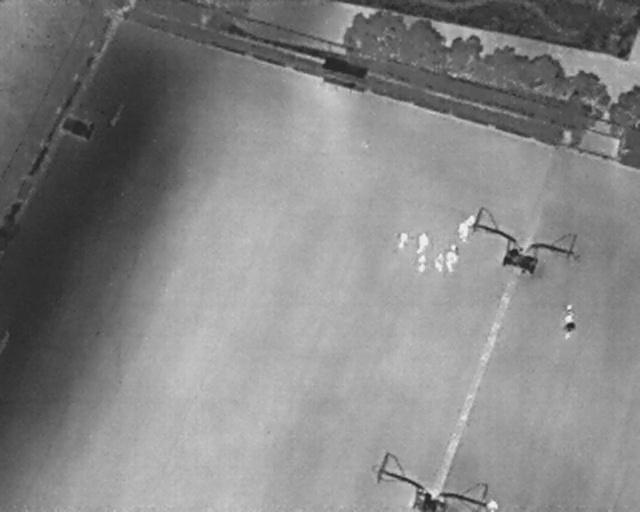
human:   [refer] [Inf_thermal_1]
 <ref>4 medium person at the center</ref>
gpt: <box>[[66, 50, 70, 52, 2], [64, 46, 67, 49, 14], [64, 50, 67, 52, 2], [61, 45, 64, 47, 11]]</box>

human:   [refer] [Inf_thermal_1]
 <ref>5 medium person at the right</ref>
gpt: <box>[[72, 41, 74, 44, 2], [70, 44, 73, 46, 2], [68, 50, 72, 52, 2], [87, 59, 90, 61, 2], [87, 62, 90, 65, 2]]</box>